Interaction volume radius: 5 \u00c5
Interaction volume height: 30 \u00c5
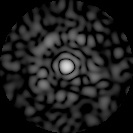
Disorder parameter: 0.7882